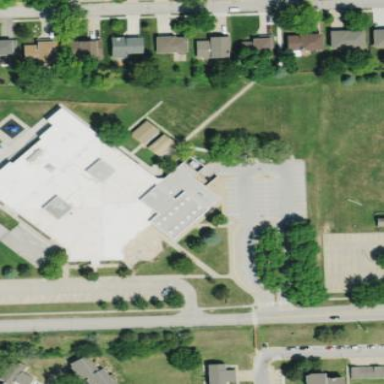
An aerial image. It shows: School building with school amenities.